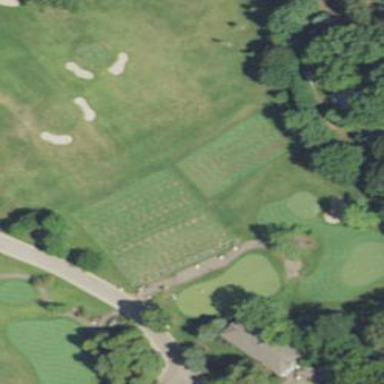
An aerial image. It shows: Driving range for golf practice.